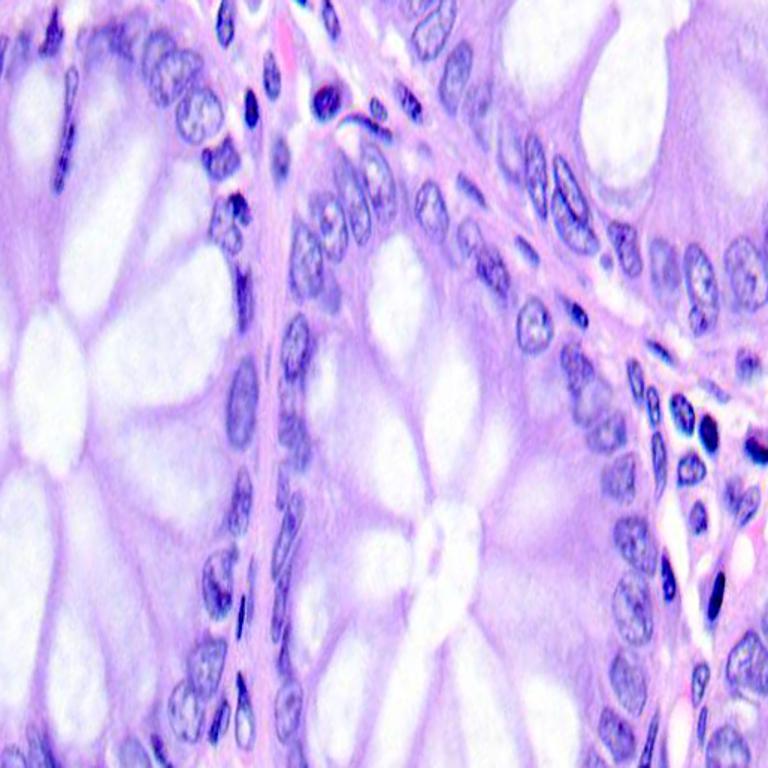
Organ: colon
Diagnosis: benign